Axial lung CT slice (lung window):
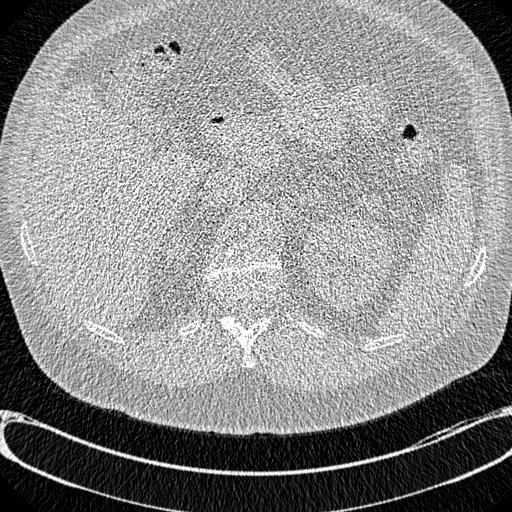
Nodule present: no